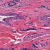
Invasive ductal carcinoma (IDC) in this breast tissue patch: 1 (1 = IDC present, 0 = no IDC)